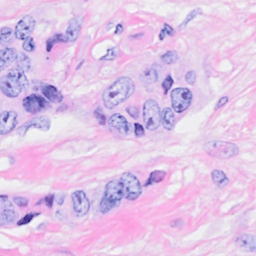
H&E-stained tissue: Breast